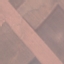
Land use / land cover class: AnnualCrop